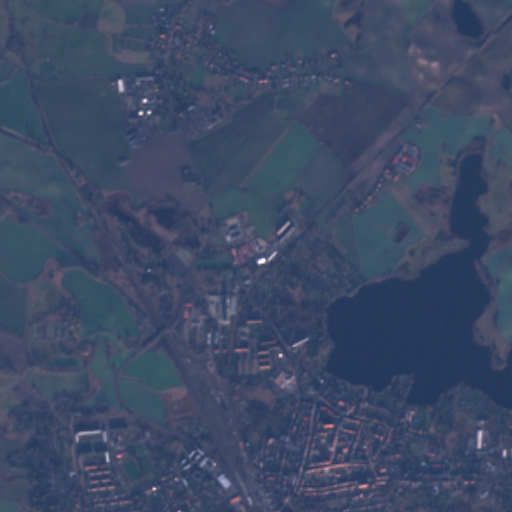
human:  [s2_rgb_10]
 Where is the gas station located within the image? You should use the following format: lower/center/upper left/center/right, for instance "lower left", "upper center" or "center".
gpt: The gas station is located in the center of the image.
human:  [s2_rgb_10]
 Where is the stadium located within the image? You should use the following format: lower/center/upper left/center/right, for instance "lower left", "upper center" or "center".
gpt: The stadium is located in the lower left of the image.
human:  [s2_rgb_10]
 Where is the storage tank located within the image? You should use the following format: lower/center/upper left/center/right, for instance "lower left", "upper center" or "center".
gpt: The storage tank is located in the upper left of the image.
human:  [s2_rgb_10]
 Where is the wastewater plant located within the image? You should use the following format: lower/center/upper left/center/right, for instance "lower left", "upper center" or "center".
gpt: The wastewater plant is located in the lower left of the image.
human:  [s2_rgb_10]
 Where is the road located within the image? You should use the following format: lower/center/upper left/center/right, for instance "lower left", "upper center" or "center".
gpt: There is no road in the image.